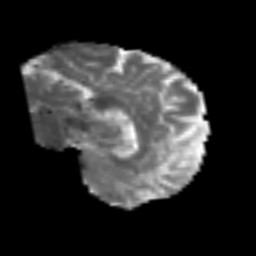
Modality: MD
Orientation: sagittal
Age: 49
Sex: male
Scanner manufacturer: siemens
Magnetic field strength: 3 T
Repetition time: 6.1 s
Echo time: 0.101 s